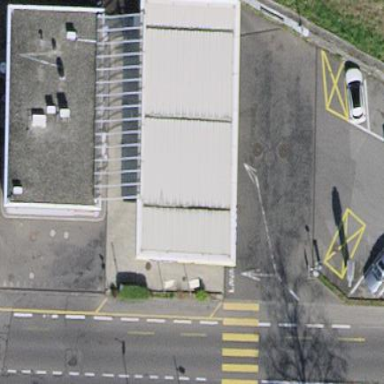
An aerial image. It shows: View of roof of building.